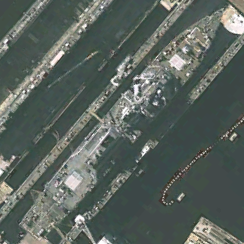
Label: destroyer